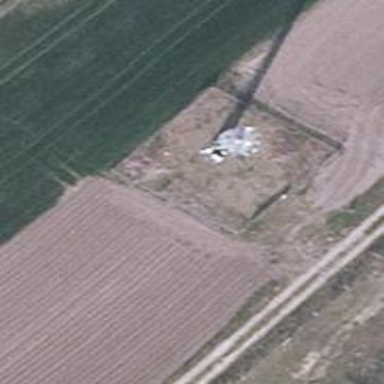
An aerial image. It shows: Communication mast tower.